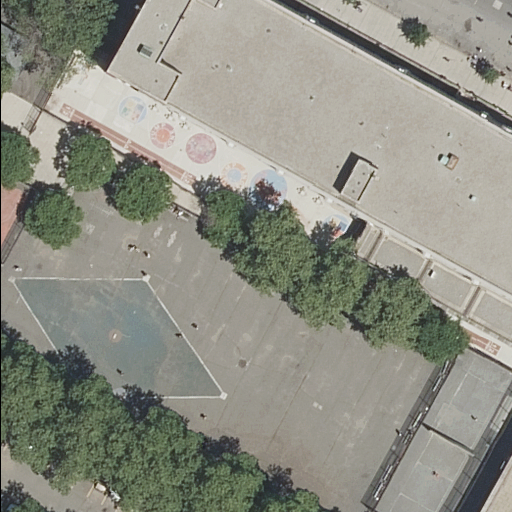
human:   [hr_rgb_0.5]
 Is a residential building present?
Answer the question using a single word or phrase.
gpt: no

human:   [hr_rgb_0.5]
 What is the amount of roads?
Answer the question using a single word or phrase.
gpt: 1

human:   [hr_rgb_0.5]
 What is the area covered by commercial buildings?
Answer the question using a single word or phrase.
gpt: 0m2

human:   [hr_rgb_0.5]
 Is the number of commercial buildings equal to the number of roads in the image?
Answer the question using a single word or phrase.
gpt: no

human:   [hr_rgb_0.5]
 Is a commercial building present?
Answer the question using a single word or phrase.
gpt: no

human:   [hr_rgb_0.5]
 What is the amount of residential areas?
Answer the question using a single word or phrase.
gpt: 1

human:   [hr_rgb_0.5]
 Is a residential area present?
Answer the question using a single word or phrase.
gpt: yes

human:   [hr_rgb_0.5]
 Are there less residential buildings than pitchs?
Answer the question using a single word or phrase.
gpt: yes

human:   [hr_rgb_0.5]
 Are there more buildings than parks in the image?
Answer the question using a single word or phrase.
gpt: no

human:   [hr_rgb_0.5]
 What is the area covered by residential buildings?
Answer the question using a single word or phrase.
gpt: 0m2

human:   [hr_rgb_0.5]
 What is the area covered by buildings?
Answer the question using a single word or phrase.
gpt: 59m2

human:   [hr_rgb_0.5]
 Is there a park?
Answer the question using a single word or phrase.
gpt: yes

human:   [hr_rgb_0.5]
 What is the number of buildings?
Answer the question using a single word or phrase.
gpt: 1

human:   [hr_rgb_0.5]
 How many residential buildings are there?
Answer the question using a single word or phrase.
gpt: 0

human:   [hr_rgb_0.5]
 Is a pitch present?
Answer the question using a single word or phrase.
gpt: yes

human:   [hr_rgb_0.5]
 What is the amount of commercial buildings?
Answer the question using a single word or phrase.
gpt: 0

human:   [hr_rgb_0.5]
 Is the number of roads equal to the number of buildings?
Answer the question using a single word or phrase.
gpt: yes

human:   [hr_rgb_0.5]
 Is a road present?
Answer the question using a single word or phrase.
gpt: yes

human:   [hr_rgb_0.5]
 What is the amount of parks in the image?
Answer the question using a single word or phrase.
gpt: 1

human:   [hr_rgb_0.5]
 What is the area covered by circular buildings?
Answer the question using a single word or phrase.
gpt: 0m2

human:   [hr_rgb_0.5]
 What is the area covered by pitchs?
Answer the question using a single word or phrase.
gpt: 69m2

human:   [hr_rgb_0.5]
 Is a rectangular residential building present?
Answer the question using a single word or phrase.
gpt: no

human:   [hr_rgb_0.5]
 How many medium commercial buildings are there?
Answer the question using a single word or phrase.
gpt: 0

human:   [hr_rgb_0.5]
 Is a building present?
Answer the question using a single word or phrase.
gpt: yes

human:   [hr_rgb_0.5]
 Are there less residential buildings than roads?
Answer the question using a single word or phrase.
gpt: yes

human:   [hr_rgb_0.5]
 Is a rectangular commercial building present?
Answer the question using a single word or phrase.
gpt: no

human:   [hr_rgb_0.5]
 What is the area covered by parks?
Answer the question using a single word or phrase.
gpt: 1305m2

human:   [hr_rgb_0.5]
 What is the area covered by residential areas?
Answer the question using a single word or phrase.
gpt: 11m2

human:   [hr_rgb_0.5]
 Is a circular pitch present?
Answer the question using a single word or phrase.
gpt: no

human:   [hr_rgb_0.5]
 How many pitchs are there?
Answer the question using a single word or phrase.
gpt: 2

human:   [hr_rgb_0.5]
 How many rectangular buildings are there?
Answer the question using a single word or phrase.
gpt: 1

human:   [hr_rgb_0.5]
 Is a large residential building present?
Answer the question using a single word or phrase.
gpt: no

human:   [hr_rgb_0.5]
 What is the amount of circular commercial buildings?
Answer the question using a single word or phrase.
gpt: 0

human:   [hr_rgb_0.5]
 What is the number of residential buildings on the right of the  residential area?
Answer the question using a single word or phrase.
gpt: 0

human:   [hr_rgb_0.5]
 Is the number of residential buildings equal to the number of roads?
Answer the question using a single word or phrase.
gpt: no

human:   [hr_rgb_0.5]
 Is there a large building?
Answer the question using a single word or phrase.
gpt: no

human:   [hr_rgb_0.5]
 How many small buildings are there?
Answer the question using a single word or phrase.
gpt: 1

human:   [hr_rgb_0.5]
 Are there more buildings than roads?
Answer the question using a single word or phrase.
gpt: no

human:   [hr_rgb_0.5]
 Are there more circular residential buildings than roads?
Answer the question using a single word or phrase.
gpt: no

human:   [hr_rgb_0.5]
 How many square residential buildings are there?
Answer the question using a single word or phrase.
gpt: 0

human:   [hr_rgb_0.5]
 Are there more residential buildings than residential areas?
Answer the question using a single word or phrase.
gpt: no

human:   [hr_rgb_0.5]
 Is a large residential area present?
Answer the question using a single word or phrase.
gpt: no

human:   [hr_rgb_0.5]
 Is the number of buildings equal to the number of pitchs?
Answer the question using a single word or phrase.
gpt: no

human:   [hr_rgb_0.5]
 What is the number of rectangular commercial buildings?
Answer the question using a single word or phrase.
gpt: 0

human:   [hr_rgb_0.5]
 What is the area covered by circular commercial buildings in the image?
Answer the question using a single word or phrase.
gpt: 0m2

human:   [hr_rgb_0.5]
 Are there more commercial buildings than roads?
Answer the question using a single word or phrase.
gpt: no

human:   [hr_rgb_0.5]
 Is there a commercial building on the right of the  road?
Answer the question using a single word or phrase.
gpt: no

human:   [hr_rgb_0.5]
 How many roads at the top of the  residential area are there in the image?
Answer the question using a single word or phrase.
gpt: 1

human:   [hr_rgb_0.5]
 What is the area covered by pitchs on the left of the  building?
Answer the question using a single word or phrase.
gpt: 69m2

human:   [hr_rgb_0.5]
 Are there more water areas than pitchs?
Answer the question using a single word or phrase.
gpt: no

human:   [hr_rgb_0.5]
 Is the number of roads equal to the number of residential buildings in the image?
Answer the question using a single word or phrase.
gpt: no

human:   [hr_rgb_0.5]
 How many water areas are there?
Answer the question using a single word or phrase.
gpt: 0

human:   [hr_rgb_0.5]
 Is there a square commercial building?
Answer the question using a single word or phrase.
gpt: no

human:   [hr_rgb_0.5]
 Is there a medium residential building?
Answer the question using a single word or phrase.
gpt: no

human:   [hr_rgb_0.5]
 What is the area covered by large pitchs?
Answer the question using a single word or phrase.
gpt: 0m2

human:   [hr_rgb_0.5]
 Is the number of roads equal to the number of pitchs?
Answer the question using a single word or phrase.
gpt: no

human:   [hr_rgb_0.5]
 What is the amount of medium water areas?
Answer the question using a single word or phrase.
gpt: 0

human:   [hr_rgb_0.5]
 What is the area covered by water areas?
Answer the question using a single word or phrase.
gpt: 0m2

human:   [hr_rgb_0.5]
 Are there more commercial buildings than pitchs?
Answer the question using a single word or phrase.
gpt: no

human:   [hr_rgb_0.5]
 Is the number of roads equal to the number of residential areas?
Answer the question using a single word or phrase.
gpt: yes

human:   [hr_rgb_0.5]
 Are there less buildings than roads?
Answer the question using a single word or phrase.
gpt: no

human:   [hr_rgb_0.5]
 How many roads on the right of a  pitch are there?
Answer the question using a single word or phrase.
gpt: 0

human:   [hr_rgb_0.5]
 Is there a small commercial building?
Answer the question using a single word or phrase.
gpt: no

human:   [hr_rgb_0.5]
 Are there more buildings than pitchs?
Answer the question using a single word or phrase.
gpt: no